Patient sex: M
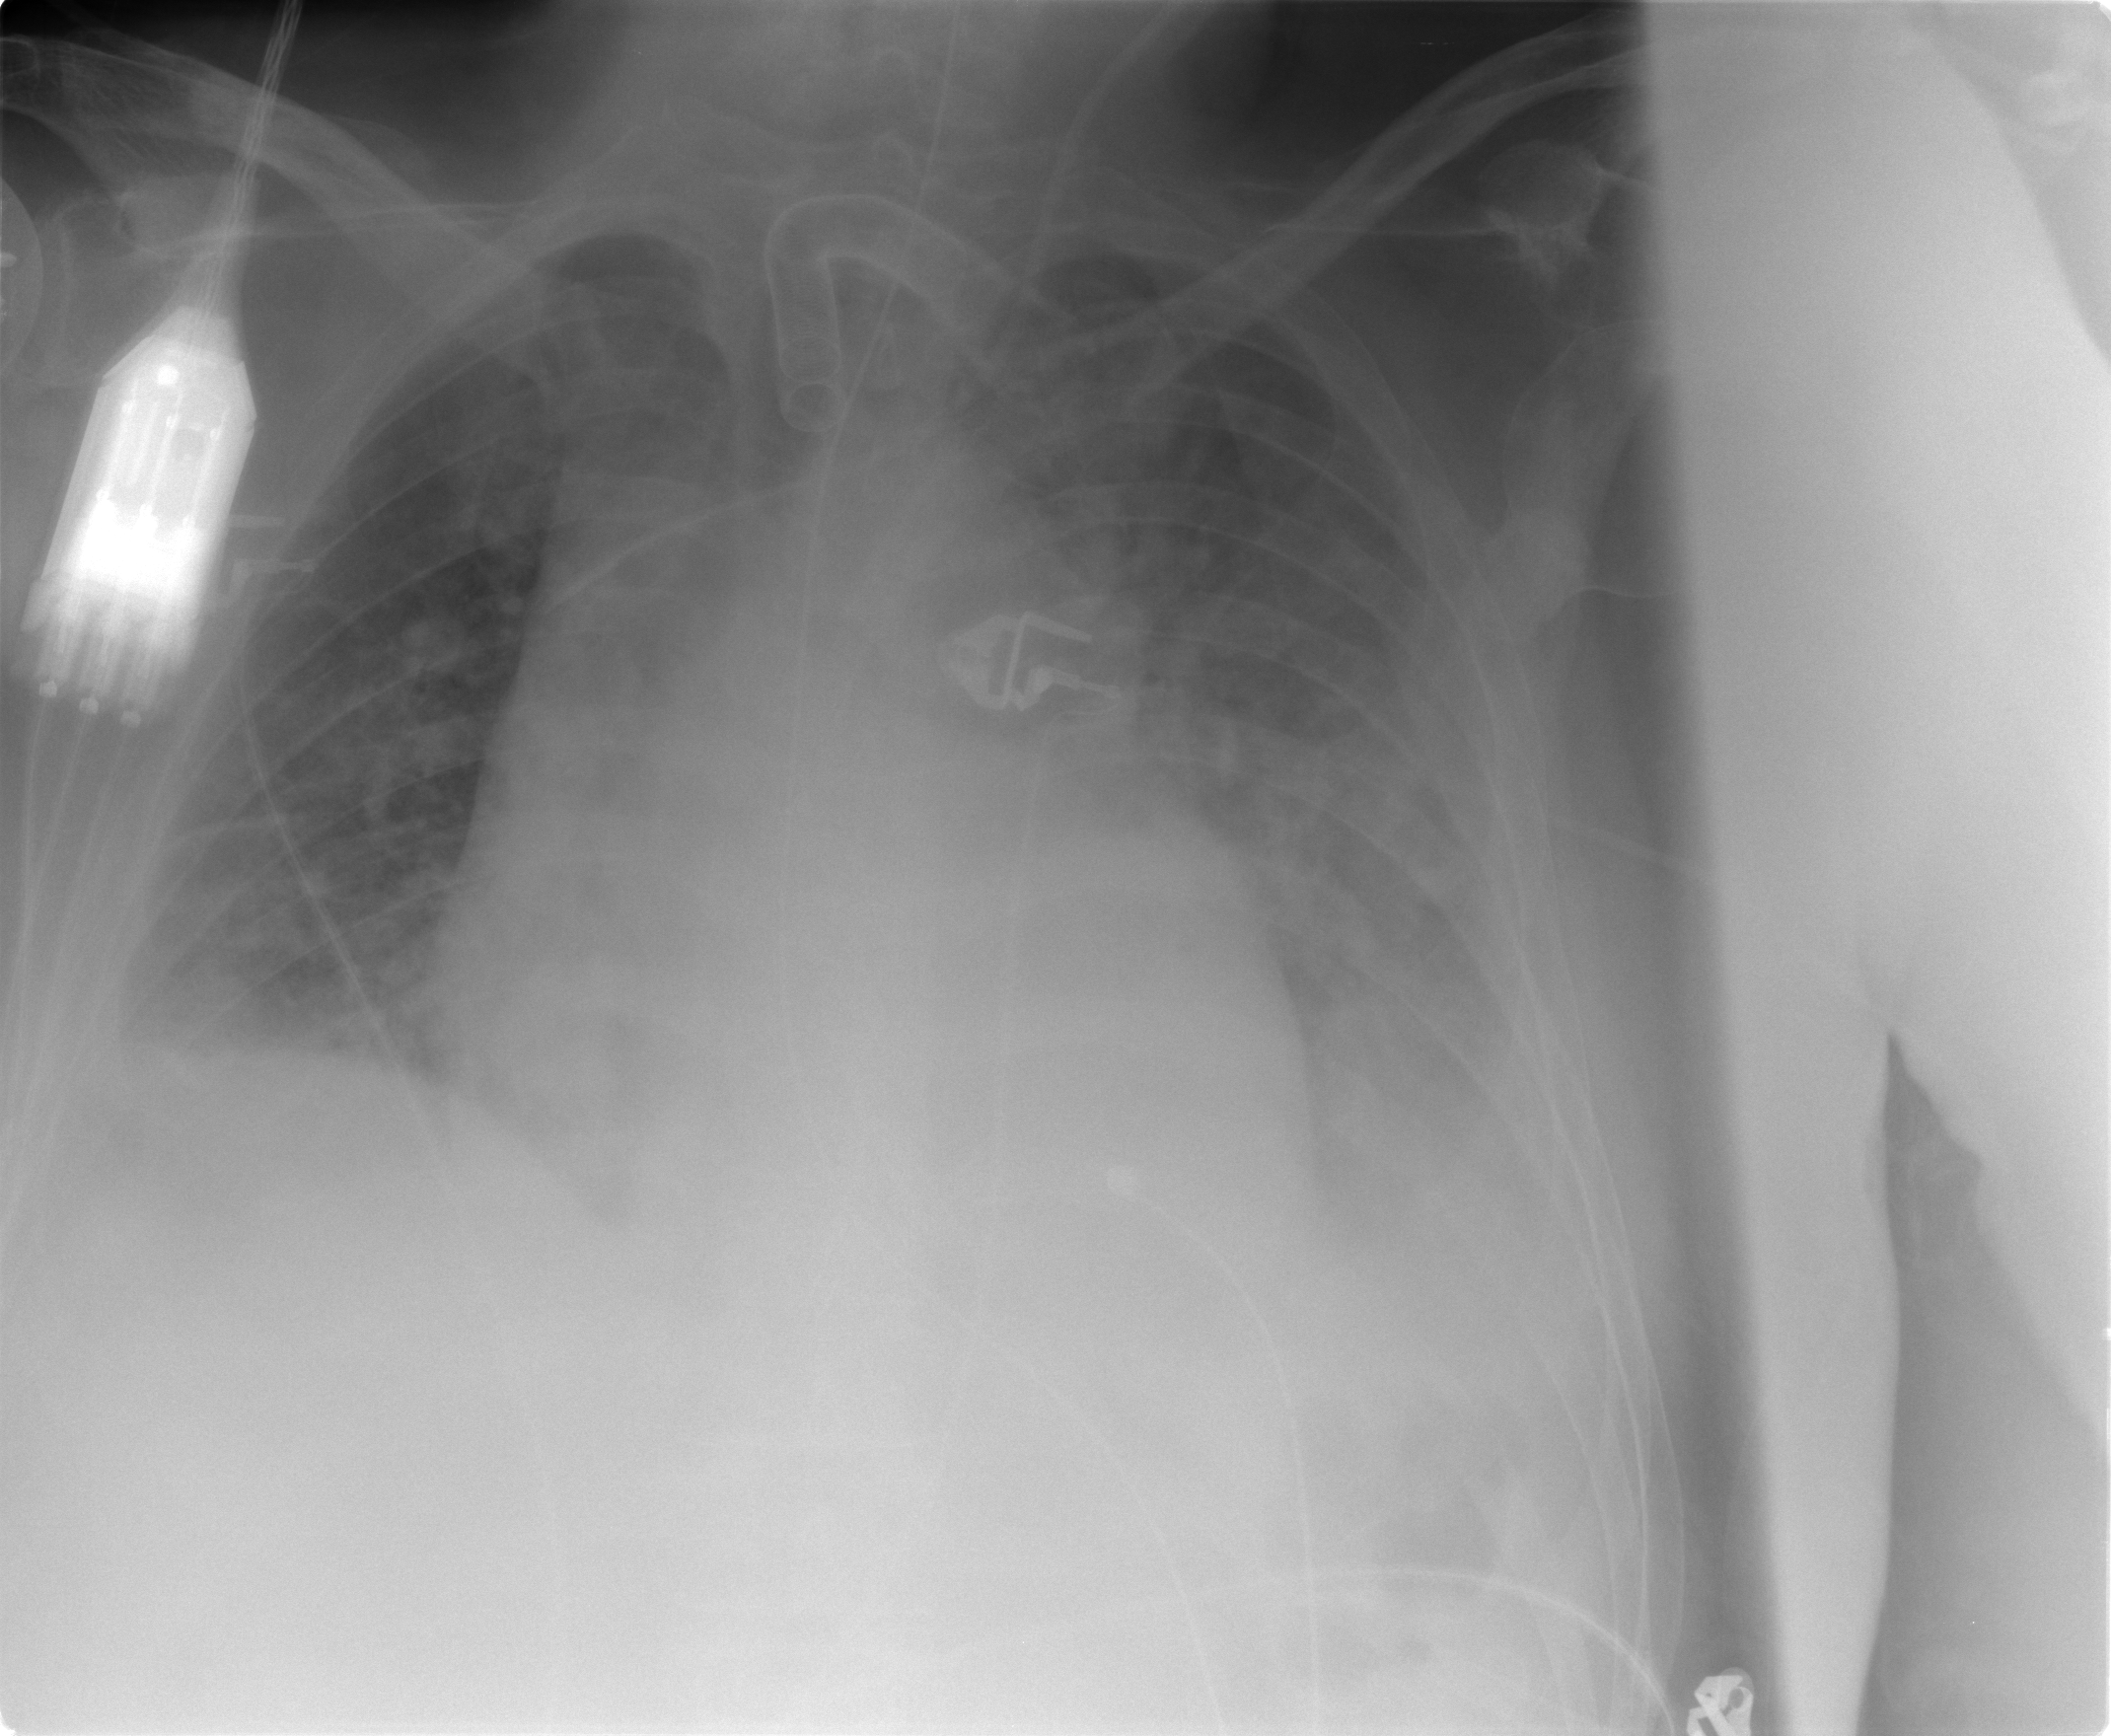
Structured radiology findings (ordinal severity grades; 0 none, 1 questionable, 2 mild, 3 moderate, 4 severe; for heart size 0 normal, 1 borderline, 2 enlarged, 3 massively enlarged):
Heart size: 3
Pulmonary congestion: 3
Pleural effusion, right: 2
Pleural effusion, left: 3
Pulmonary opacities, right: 3
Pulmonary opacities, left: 3
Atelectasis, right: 3
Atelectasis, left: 3